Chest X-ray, AP view. Patient: 45 years old, sex M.
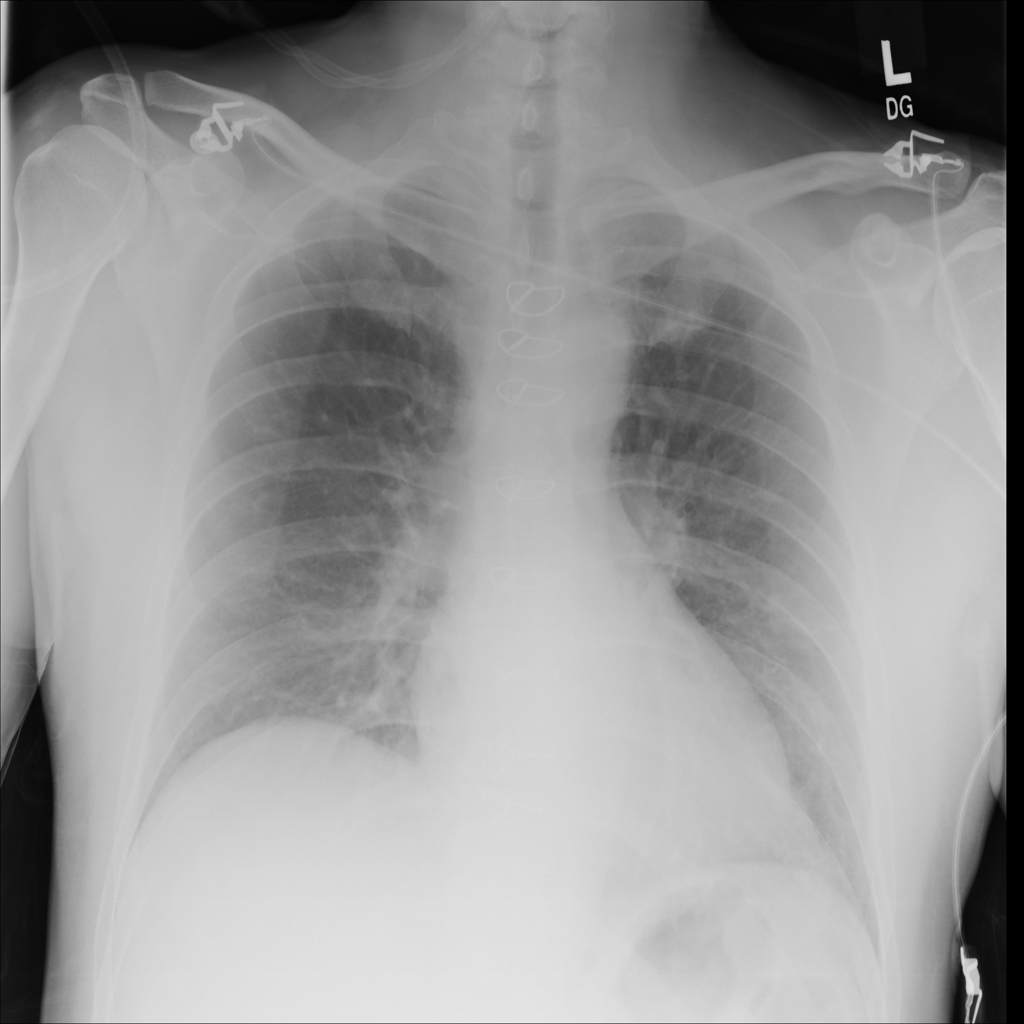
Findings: No Finding